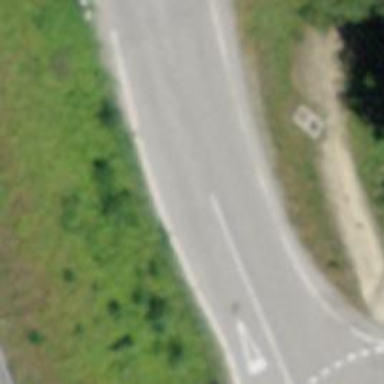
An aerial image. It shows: Unclassified road with asphalt surface.